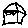
Label: house